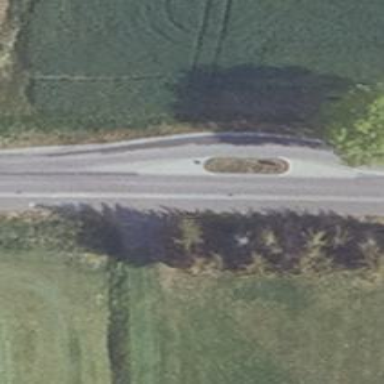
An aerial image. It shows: Chicane for traffic calming.